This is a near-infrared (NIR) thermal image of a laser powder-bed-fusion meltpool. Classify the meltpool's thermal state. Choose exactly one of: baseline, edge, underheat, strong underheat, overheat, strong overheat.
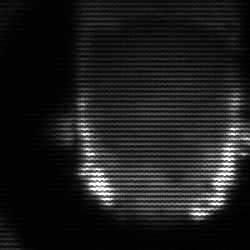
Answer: baseline